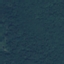
Land use / land cover: Forest